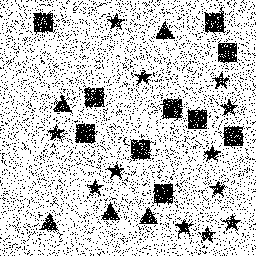
Squares: 10
Triangles: 5
Stars: 12
Total shapes: 27